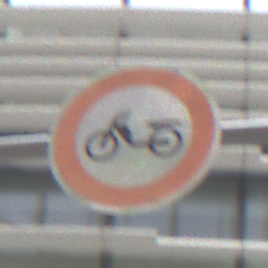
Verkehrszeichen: VerbotMofas
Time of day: Midday
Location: Outdoor (Urban)
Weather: Overcast
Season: NotSpecified
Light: Natural